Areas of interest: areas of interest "Lou Lan Sports Center"
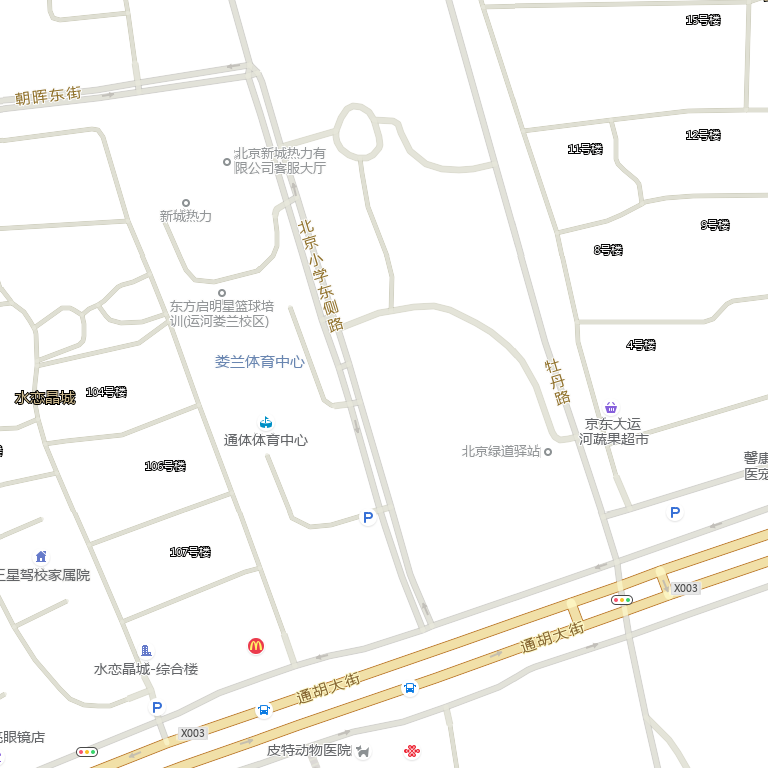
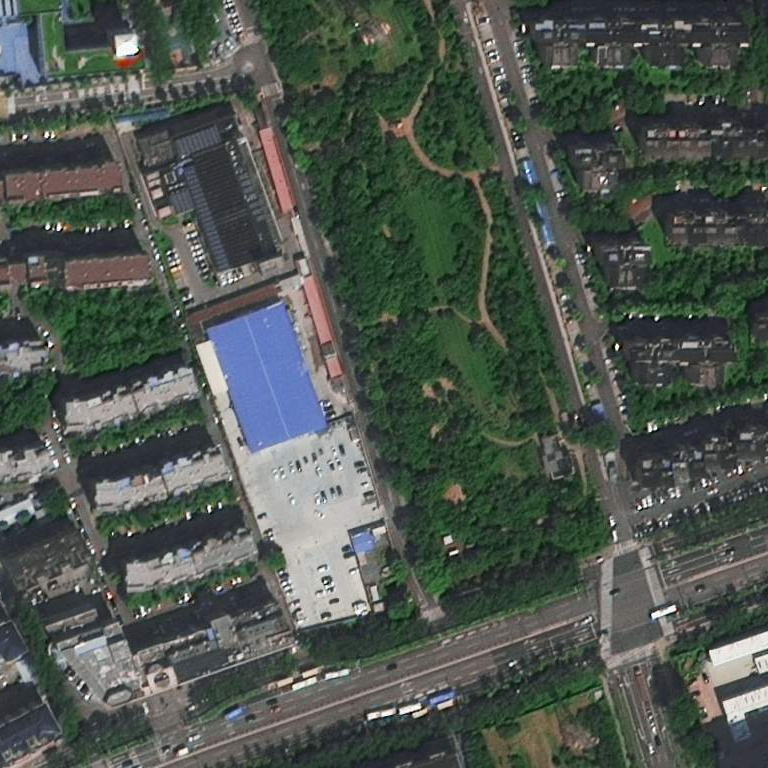